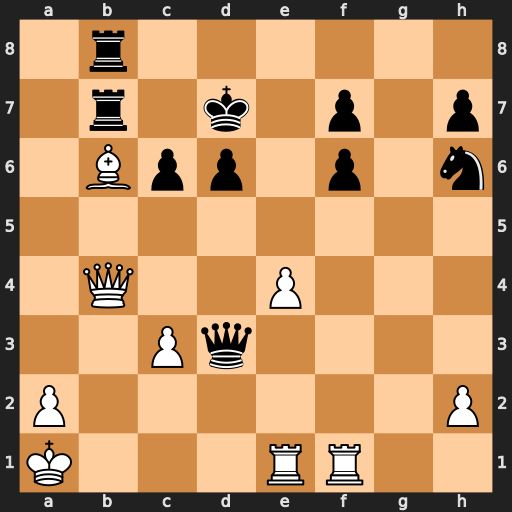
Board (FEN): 1r6/1r1k1p1p/1Bpp1p1n/8/1Q2P3/2Pq4/P6P/K3RR2
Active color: w
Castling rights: -
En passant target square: -
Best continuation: Rd1 Rxb6 Rxd3 Rxb4 cxb4